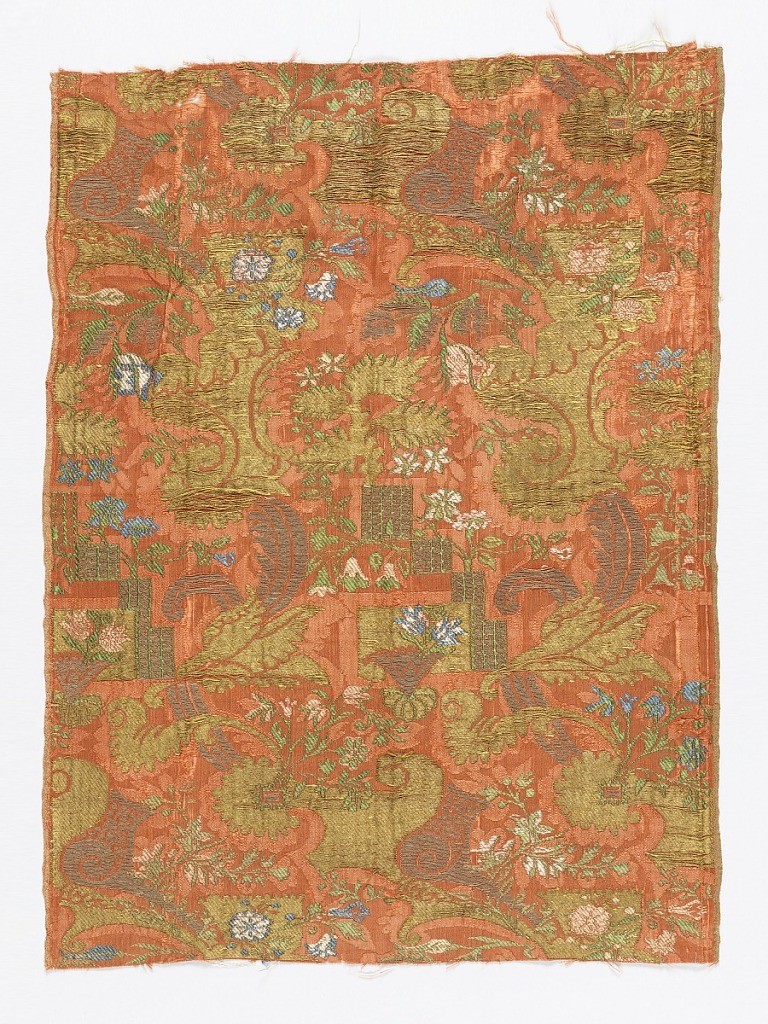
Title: Textile
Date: late 17th–early 18th century
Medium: silk, metallic yarns Technique: satin damask weave with supplementary weft patterning (brocaded)
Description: Salmon colored damask weave silk brocaded in metallic yarns with white, green and blue silk showing florals with long curving stems in the ‘bizarre' style. Both selvages present.